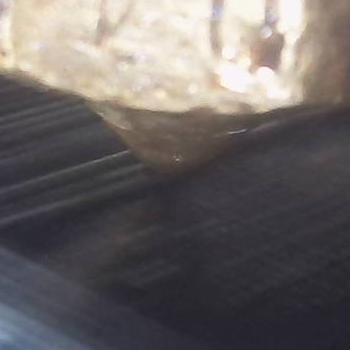
Flow rate: 178%